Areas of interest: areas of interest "Library"
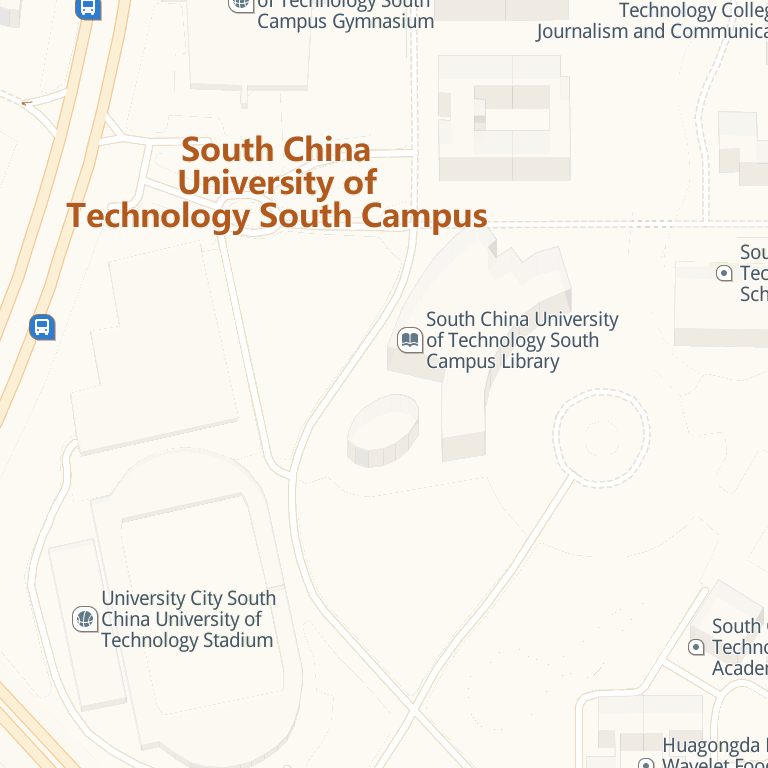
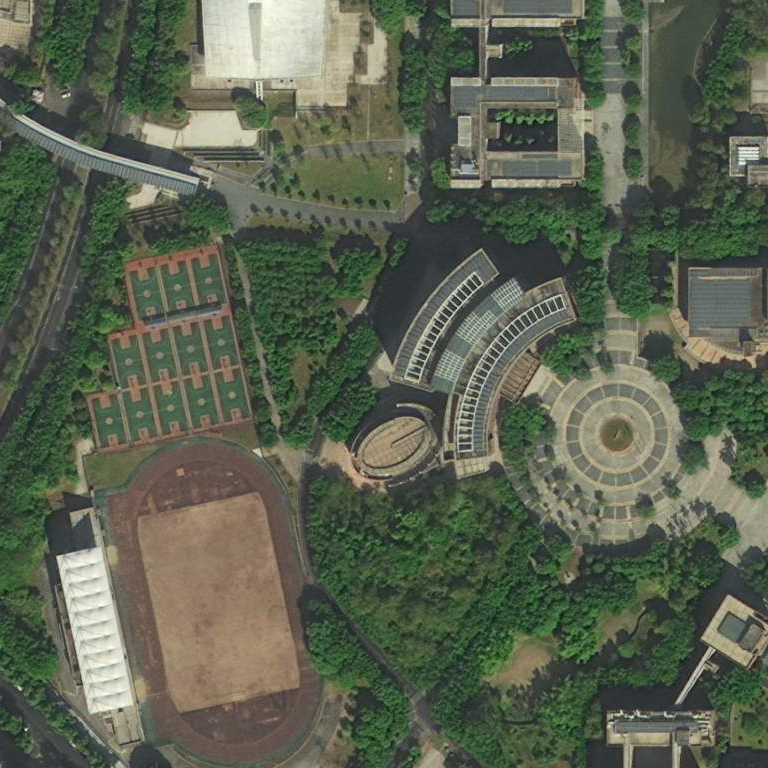